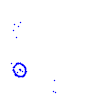
Particle: kaon